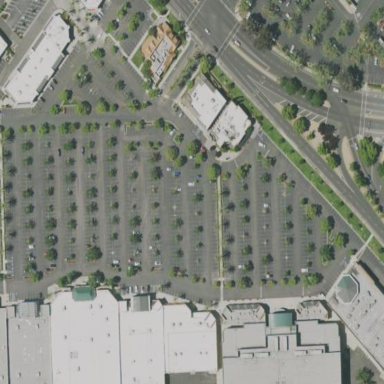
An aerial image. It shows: Retail area.